Field crop: maize
Growth stage: 2
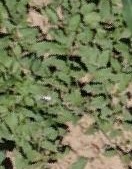
Species: convolvulus